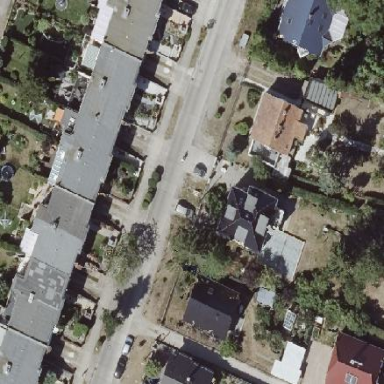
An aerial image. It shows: Terrace building with flat roof.